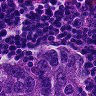
Metastatic tissue present: no